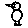
Label: bird